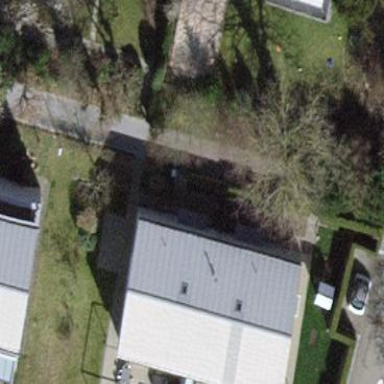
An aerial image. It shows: Semidetached house with gabled tile roof.